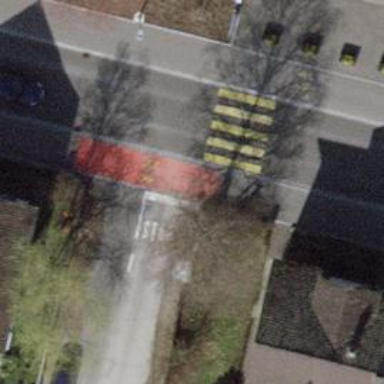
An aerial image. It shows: Footway crossing with marked asphalt surface.